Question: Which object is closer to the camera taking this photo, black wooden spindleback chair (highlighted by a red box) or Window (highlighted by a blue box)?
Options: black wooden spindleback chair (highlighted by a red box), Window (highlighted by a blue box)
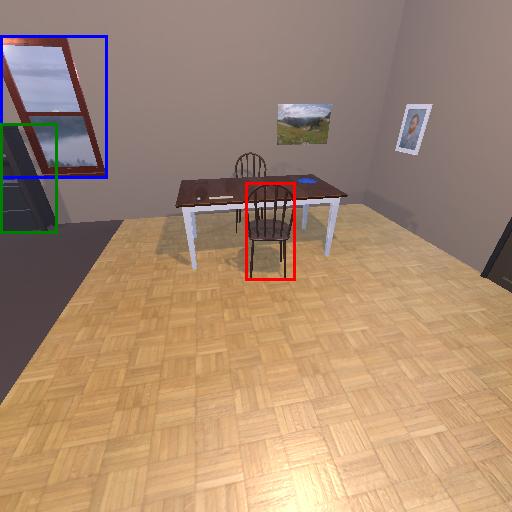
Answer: black wooden spindleback chair (highlighted by a red box)